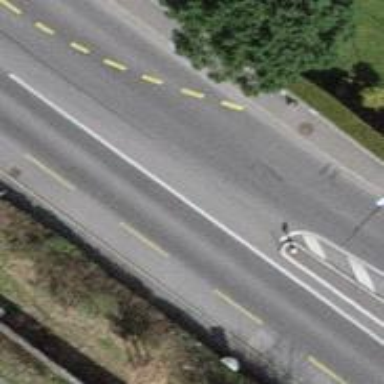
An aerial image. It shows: Secondary road with asphalt surface. There is designated cycle lane on the left side.